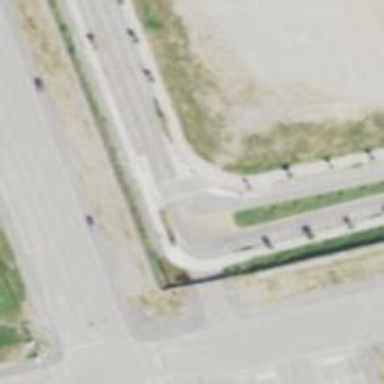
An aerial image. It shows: Crossing on the cycleway.